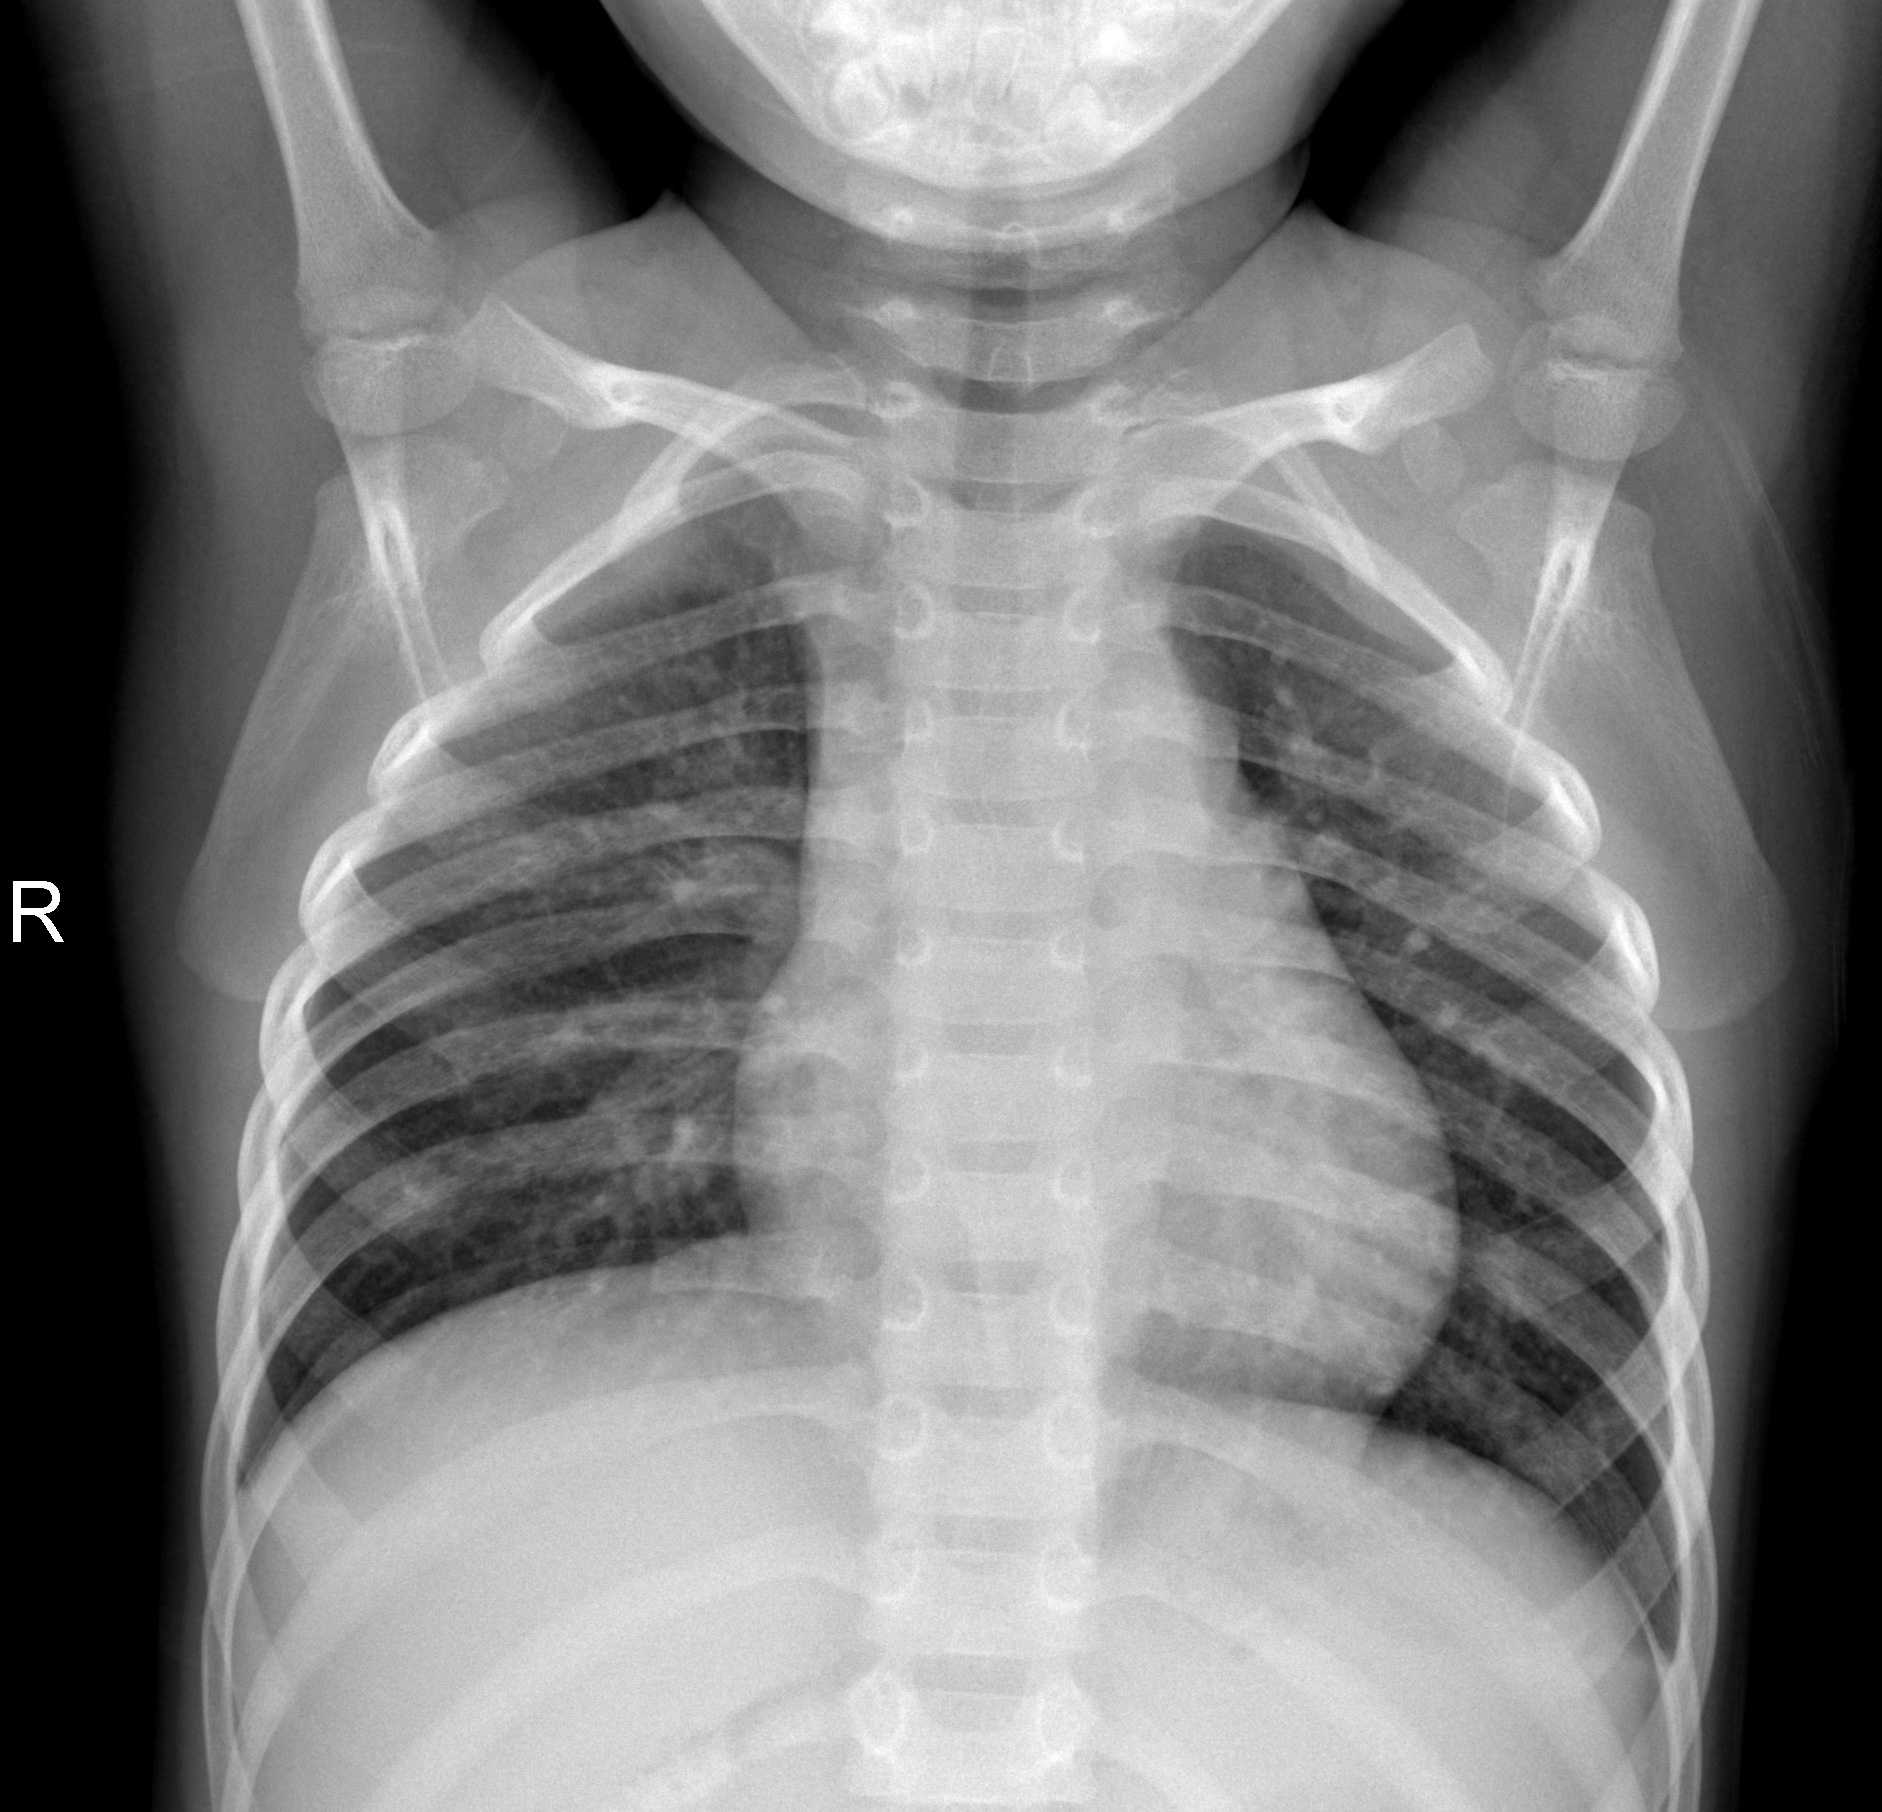
Diagnosis: NORMAL